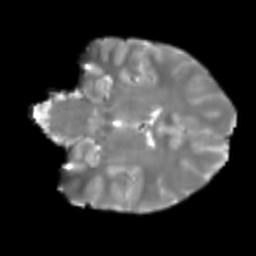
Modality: T2w
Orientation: coronal
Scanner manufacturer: siemens
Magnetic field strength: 3 T
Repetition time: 4 s
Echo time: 0.0594 s